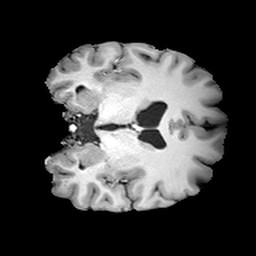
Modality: T1w
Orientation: coronal
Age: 21
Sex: female
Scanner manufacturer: siemens
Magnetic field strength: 3 T
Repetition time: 2 s
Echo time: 0.0024 s